Interaction volume radius: 10 \u00c5
Interaction volume height: 25 \u00c5
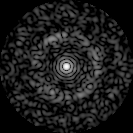
Disorder parameter: 0.8464